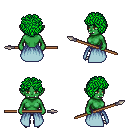
a pixel art fantasy rpg character, female body template, orc, green skin, overskirt, metal pants, green curly afro hairstyle, metal boots, spear, four views (front, back, left, right), 2x2 character sprite sheet, small pixel art, hard edges, no anti-aliasing